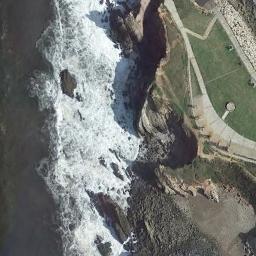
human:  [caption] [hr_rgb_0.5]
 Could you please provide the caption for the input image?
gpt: The sea by the beach is blue .

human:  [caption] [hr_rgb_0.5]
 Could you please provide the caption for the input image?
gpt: Huge waves beat the rocks and plants on the bank .

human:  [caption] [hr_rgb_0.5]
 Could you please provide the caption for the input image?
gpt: Dark brown waters, White waves and shores with vegetation .

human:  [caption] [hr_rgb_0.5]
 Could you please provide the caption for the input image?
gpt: The beach is an erosion scarp and the beach has some marine stacks, And green plants are on the beach .

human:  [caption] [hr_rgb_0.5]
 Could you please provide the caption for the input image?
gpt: The grass is beside the beach .